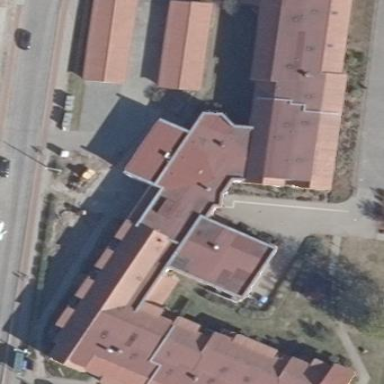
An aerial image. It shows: Nursing home.